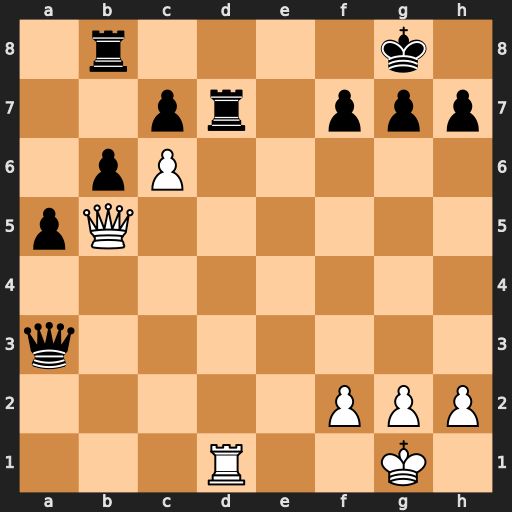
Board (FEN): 1r4k1/2pr1ppp/1pP5/pQ6/8/q7/5PPP/3R2K1
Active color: w
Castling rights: -
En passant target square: -
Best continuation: cxd7 Qe7 Kf1